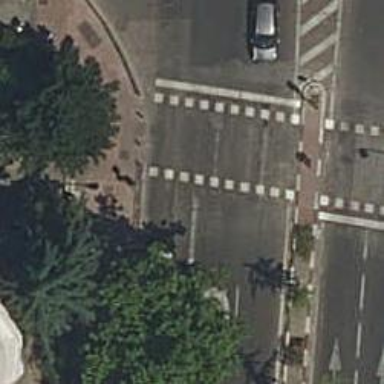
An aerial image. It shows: Sidewalk made of paving stones.